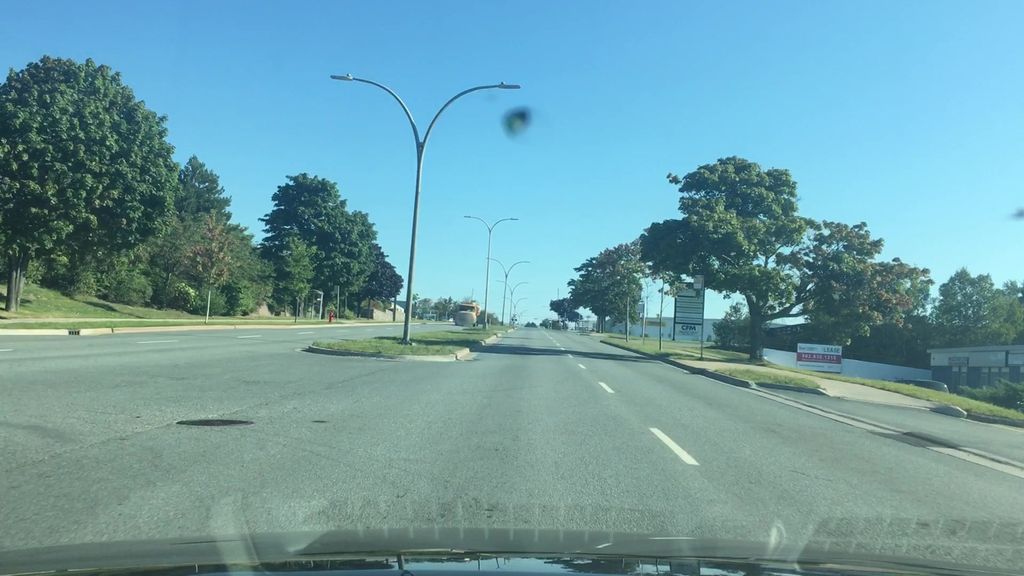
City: halifax